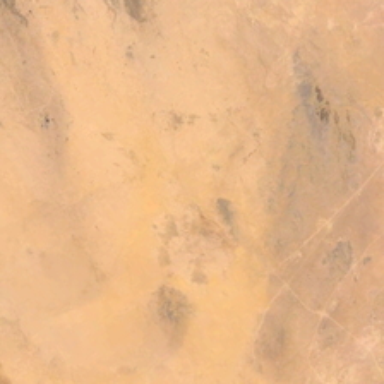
It is a piece of yellow desert .